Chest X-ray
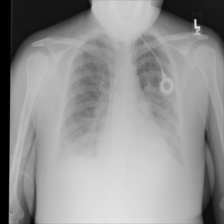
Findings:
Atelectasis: negative
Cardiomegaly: negative
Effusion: positive
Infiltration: negative
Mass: negative
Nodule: negative
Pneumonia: negative
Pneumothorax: negative
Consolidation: negative
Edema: negative
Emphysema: negative
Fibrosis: negative
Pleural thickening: negative
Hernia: negative